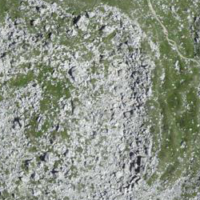
EUNIS habitat code: 48
Species observed at this site:
Silene acaulis